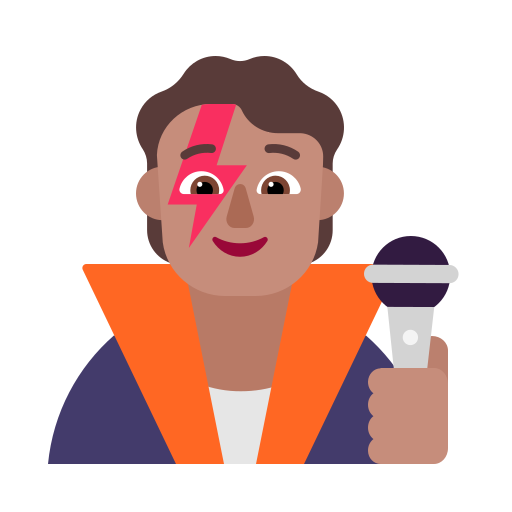
singer flat